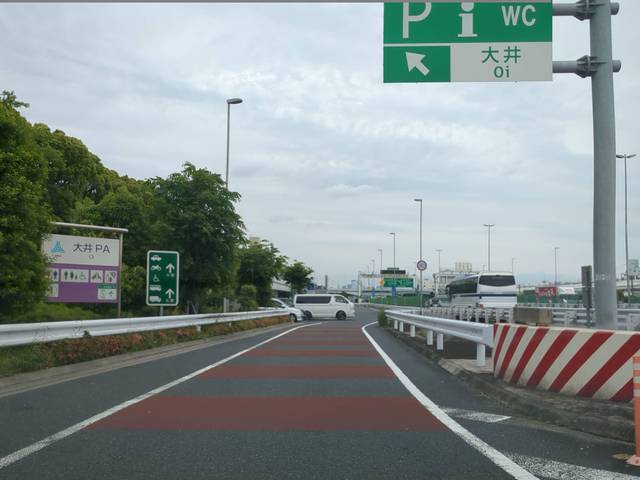
Region: Japan
Coordinates: 35.592, 139.755